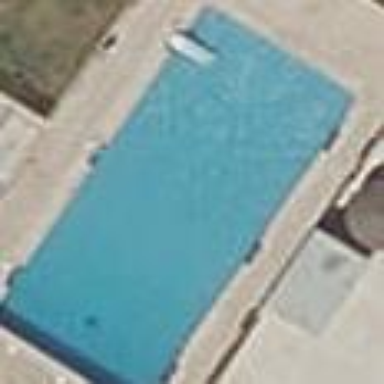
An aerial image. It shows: Swimming pool area designated for leisure and sports activities.